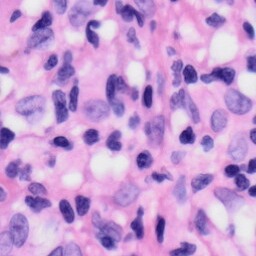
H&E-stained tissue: Skin